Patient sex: M
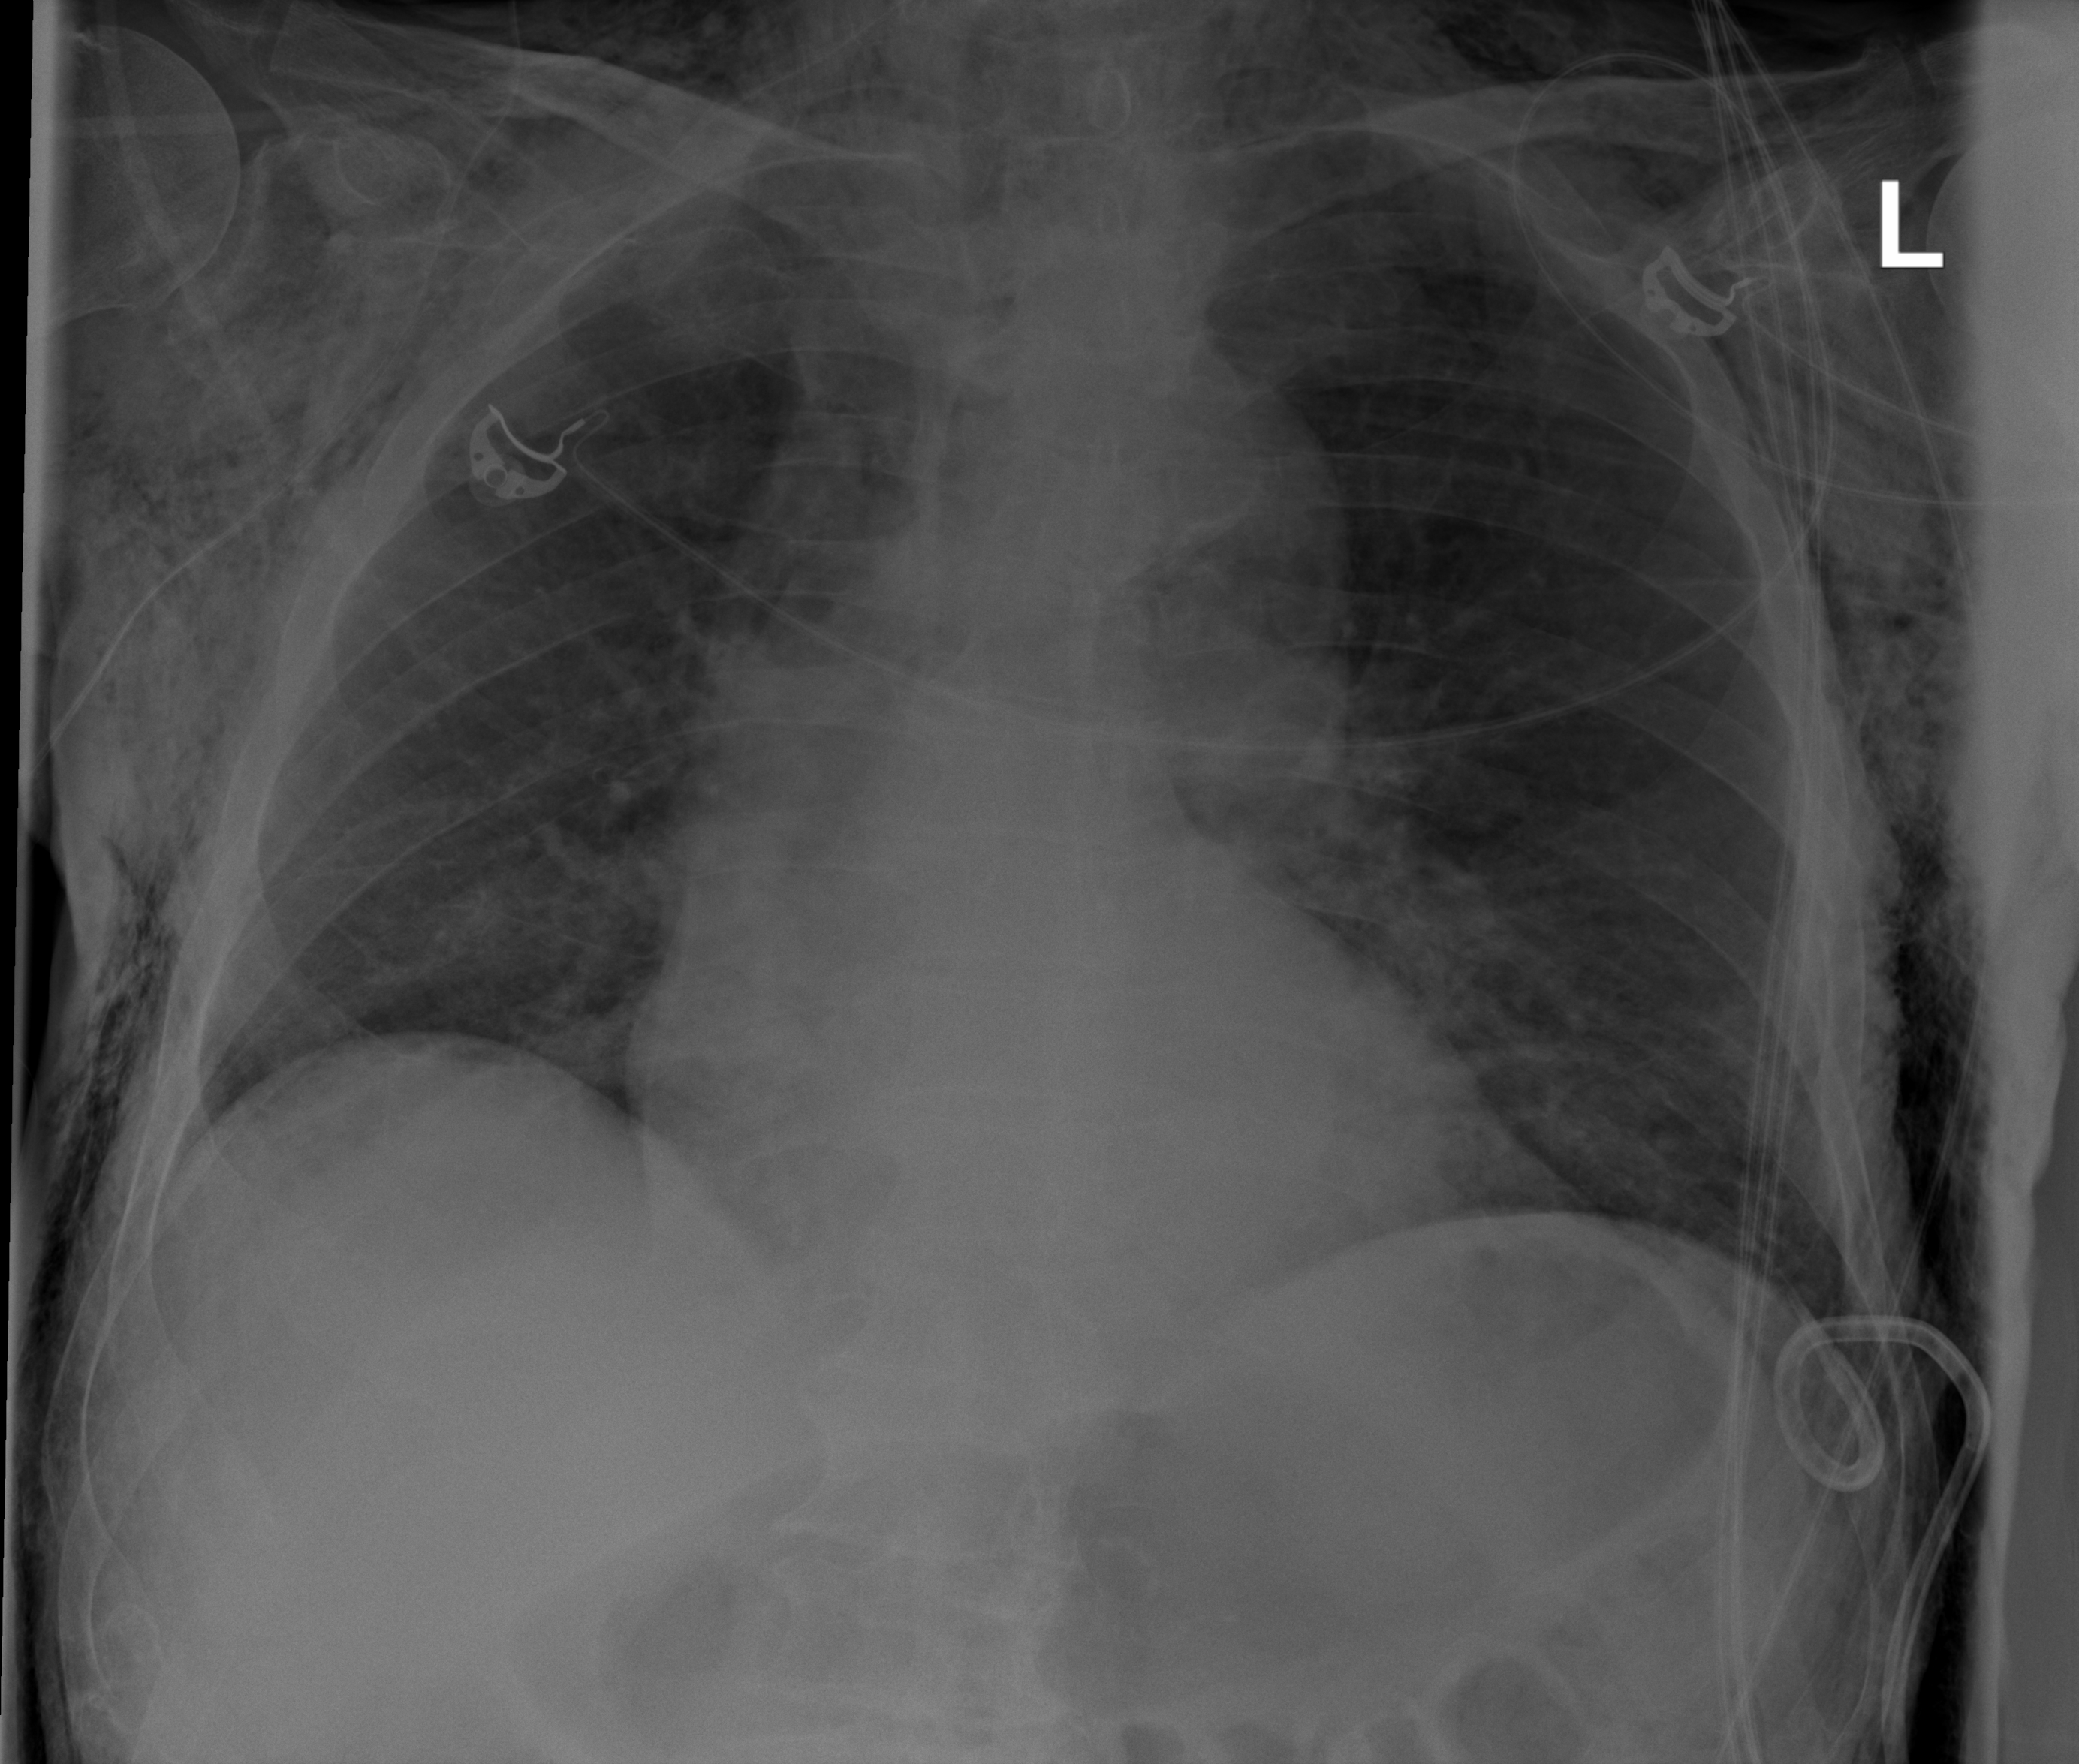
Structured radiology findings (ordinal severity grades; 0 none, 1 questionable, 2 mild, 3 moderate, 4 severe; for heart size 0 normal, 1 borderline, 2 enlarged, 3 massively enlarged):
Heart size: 0
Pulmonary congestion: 0
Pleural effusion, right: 0
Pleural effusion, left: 0
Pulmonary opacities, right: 0
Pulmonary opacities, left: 0
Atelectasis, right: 2
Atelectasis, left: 2